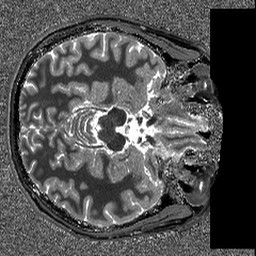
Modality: T1map
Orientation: axial
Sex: male